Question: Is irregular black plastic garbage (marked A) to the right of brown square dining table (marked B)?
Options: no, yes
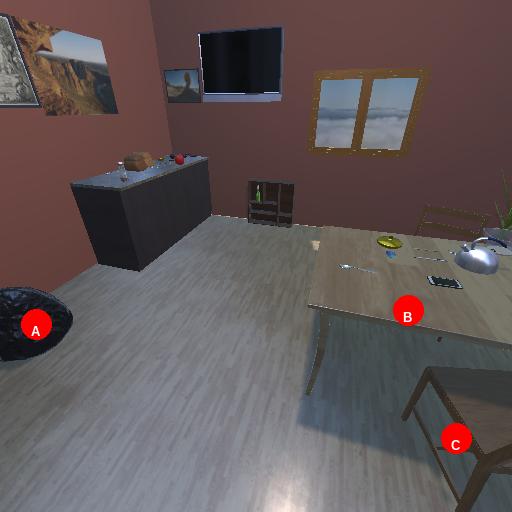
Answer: no